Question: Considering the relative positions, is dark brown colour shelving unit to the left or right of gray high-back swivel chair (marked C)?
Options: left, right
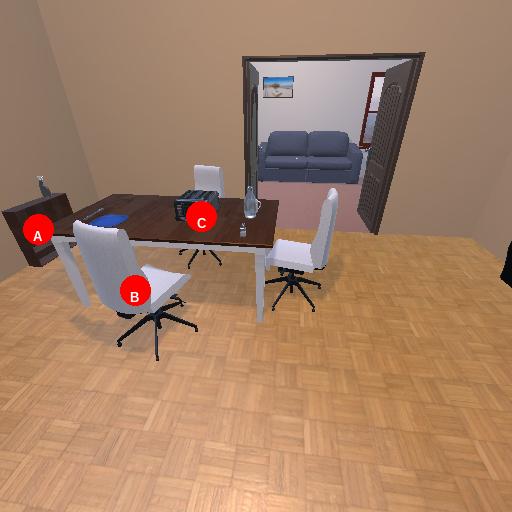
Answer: left